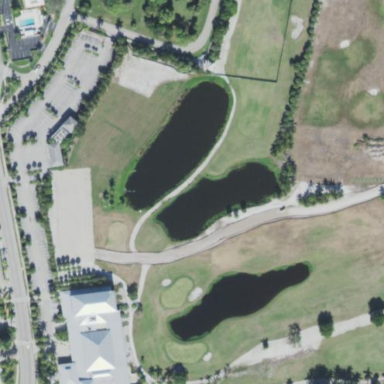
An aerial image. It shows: Water hazard on golf course. The hazard is natural water feature.